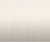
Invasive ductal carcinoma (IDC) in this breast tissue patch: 0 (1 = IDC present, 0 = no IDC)